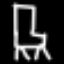
Label: chair